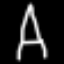
Label: The Eiffel Tower